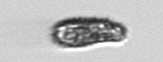
Label: Pseudochattonella_farcimen